Question: I have the following structure:
'''
<table width="500" border="0" cellpadding="0" cellspacing="0" align="center" class="mobile" style="margin: 0 auto;">
<tbody>
<tr>
<td width="100%">
<!-- Space -->
<table width="500" border="0" cellpadding="0" cellspacing="0" align="center" style="border-collapse:collapse; mso-table-lspace:0pt; mso-table-rspace:0pt;" class="full">
<tbody><tr>
<td width="100%" height="30"></td>
</tr>
</tbody></table><!-- End Space -->
<!-- Icon 1 -->
<table width="115" height="100" border="0" cellpadding="0" cellspacing="0" style="float: left; border-collapse:collapse; mso-table-lspace:0pt; mso-table-rspace:0pt; text-align: center; margin: 0 auto; border-right: 1px solid #d7d7d7; background-color: red;" class="fullCenter setFloatNone">
<tbody>
<tr>
<td valign="middle" width="100%" mc:edit="m28" class="fullCenter">
<table width="100%" border="0" cellpadding="0" cellspacing="0" class="fullCenter" >
<tbody>
<tr>
<td width="100%" height="100" style="text-align: center;">
<img src="images/icon1.png" width="35" alt="" border="0" mc:edit="m06"/>
</td>
</tr>
</tbody>
</table>
</td>
</tr>
</tbody>
</table>
<!-- Icon 1 Text -->
<table width="365" border="0" cellpadding="0" cellspacing="0" align="right" style="border-collapse:collapse; mso-table-lspace:0pt; mso-table-rspace:0pt; margin: 0 auto; background-color: blue;" class="fullCenter">
<tbody>
<tr width="100%">
<td valign="middle" width="100%" height="100" mc:edit="m28" class="fullCenter">
<p style="font-weight: 700; font-size: 20px; color: #000000; font-family: 'Open Sans', Arial, sans-serif; line-height: 23px; margin-top: 0px; margin-bottom: 5px;" class="font20 centeredP">
<font face="'Open Sans', Arial, sans-serif">text</font>
</p>
<p style="font-size: 16px; color: #474747; font-family: 'Open Sans', Arial, sans-serif; line-height: 24px; margin-top: 0px; margin-bottom: 0px;" class="font16 centeredP">
<font face="'Open Sans', Arial, sans-serif">more text here</font>
</p>
</td>
</tr>
</tbody>
</table>
</td>
</tr>
</tbody>
</table><!-- End Wrapper -->
<!-- Space -->
<table width="100%" border="0" cellpadding="0" cellspacing="0" align="center" class="full">
<tbody>
<tr>
<td width="100%" height="60"></td>
</tr>
</tbody>
</table><!-- End Space -->
<!-- END TEST -->
'''
and my css:
'''
<style type="text/css">
@media only screen and (max-width: 640px){
body{width:auto!important;}
td[class=showThreeRows] {padding-left: 80px !important; padding-right: 80px !important;}
table[class=full] {width: 100%; clear: both; }
table[class=mobile] {width: 100%; padding-left: 20px; padding-right: 20px; clear: both; }
table[class=fullCenter] {width: 100%; text-align: center !important; clear: both; }
td[class=fullCenter] {width: 100%; text-align: center !important; clear: both; }
td[class=fullCenter2] {width: 100%; text-align: center !important; clear: both; display: block; margin: 0 auto; }
td[class=fullCenter] p { width: 100%; text-align: center !important; clear: both; padding-left: 25px; padding-right: 25px; color: red;}
td[class=removePadding] { width: 100%; text-align: center !important; clear: both; padding: 0px !important; }
td[class=textCenter] {width: 100%; text-align: center !important; clear: both; }
table[class=headerScale] {width: 100%!important; text-align: center!important; clear: both; }
.headerScale img {width: 100%!important; height: auto;}
table[class=vidScale] {width: 100%!important; text-align: center!important; clear: both; }
.vidScale img {width: 100%!important; height: auto;}
.erase {display: none;}
table[class=screenLeft] {padding-right: 6px;}
table[class=screenRight] {padding-left: 6px;}
.font20 {font-size: 20px!important; line-height: 30px!important;}
table[class=w90] {width: 90%!important;}
table[class=icon] {width: 100%; text-align: center!important; clear: both; }
table[class=imageMobile] {width: 100%; clear: both;}
table[class=imageMobile] {width: 100%; clear: both;}
.imageMobile img {width: 80%!important; height:auto!important;}
.voucher1 {width: 100%!important; border-left: none!important; text-align: center!important;}
.fullOne {background-color: #efefef; height: 1px!important;}
.centeredP {text-align: center !important; color: red !important;}
<!--[if !IE]> -->
.font36 { font-size: 50px !important; line-height: 55px !important;}
.font30top { font-size: 66px !important; line-height: 69px !important;}
.font30 { font-size: 53px !important; line-height: 58px !important;}
.font20 { font-size: 40px !important; line-height: 45px !important; }
.font18 { font-size: 36px !important; line-height: 45px !important;}
.font16 { font-size: 27px !important; line-height: 34px !important;}
<!-- <![endif]-->
}
</style>
'''
The issue is that the first table with the icon1.png renders all aligned to the left in my android (Nexus 4) instead of setting the table to 100% (like the 2nd table with the text) and aligning the icon to the middle.
Any ideas?

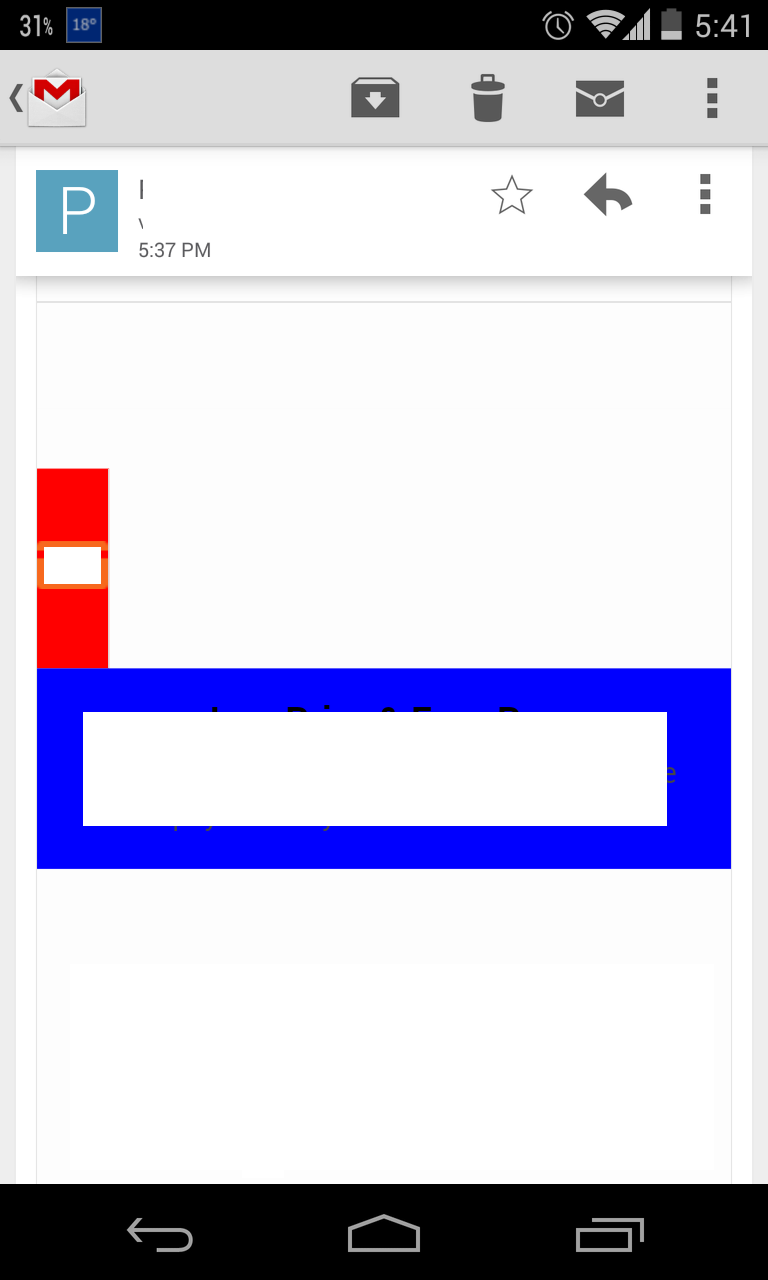
Answer: You have a css selector that selects table elements which have only the one class 'fullCenter' an no other classes:
'''
table[class=fullCenter] {
width: 100%;
text-align: center !important;
clear: both;
}
'''
That is the reason why your '<table ... class="fullCenter setFloatNone">' does not get selected. If you change your selector to
'''
table.fullCenter {
width: 100%;
text-align: center !important;
clear: both;
}
'''
you should be fine.